Question: Why my b-table displays all columns of my table even I only selected some?
Here is my server-side code that calls the selected columns. Also, it worked if I use bootstrap only not bootstrap-vue.
'''
router.get('/users', function(req, res) {
/* Get the person who has the latest date */
let getUser = "SELECT DISTINCT(MEMB.MEMB_N), MAX(PrintDate) AS PrintDate, MEMB.* FROM MEMB LEFT JOIN VD_Print ON MEMB.MEMB_N = VD_Print.MEMB_N GROUP BY MEMB.LAST_M ORDER BY PrintDate DESC LIMIT 100;"
myDB.query(getUser, function(err, rows) {
if (err) {
console.log(err);
} else {
console.log(rows);
res.send(rows);
}
});
});
'''
And this one is on my client-side which is vuejs
'''
<template>
<section>
<div class="sidebar"></div>
<div>
<b-form-input class="searchBar" placeholder="Search Here"></b-form-input>
</div>
<div>
<b-table class="table" striped hover :items="results"></b-table>
</div>
<b-button class="printBtn">PRINT</b-button>
</section>
</template>
<script>
import axios from "axios";
export default {
data() {
return {
results: [],
};
},
mounted() {
this.getUsers();
},
methods: {
getUsers: function() {
axios
.get("http://localhost:9000/api/users/")
.then(response => (this.results = response.data))
.catch(error => alert(error));
}
}
};
</script>
'''
My JSON looks like this:

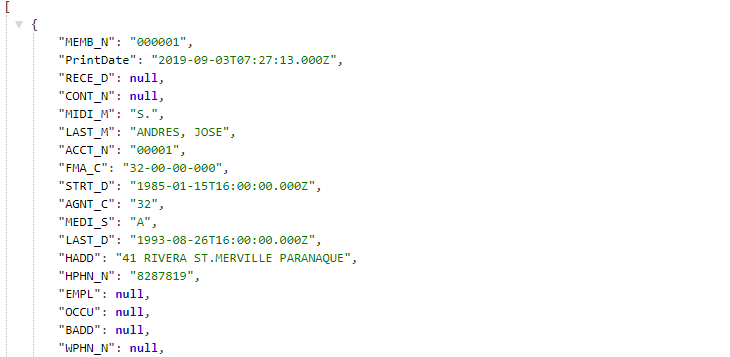
Answer: You need to define the your column name in field definition of <URL>. If you multiple filed in response but you want to display some fields.
Please below code and working <URL>.
'''
export default {
data() {
return {
selectAll: false,
records: [],
perPage: 10,
currentPage: 1,
pageOptions: [5, 10, 15],
column: [{
key: "name",
sortable: true,
label: "Log File Name"
}, {
key: "lastModified",
sortable: true,
label: "Last Modified Date",
class: "text-right options-column"
}]
};
}
}
'''
'''
<template>
<div>
<div v-if="!hasRecords" style="text-align: center"><br><br>LOADING DATA...</div>
<div style="padding: 15px;" v-if="hasRecords">
<b-table :items="records" :fields="column" striped hover :current-page="currentPage" :per-page="perPage">
</b-table>
<b-row>
<b-col md="6" class="my-1">
<b-pagination :total-rows="totalRows" :per-page="perPage" v-model="currentPage" class="my-0" />
</b-col>
<b-col md="6" class="my-1">
<b-form-group horizontal label="Per page" class="mb-0">
<b-form-select :options="pageOptions" v-model="perPage" />
</b-form-group>
</b-col>
</b-row>
</div>
</div>
</template>
'''